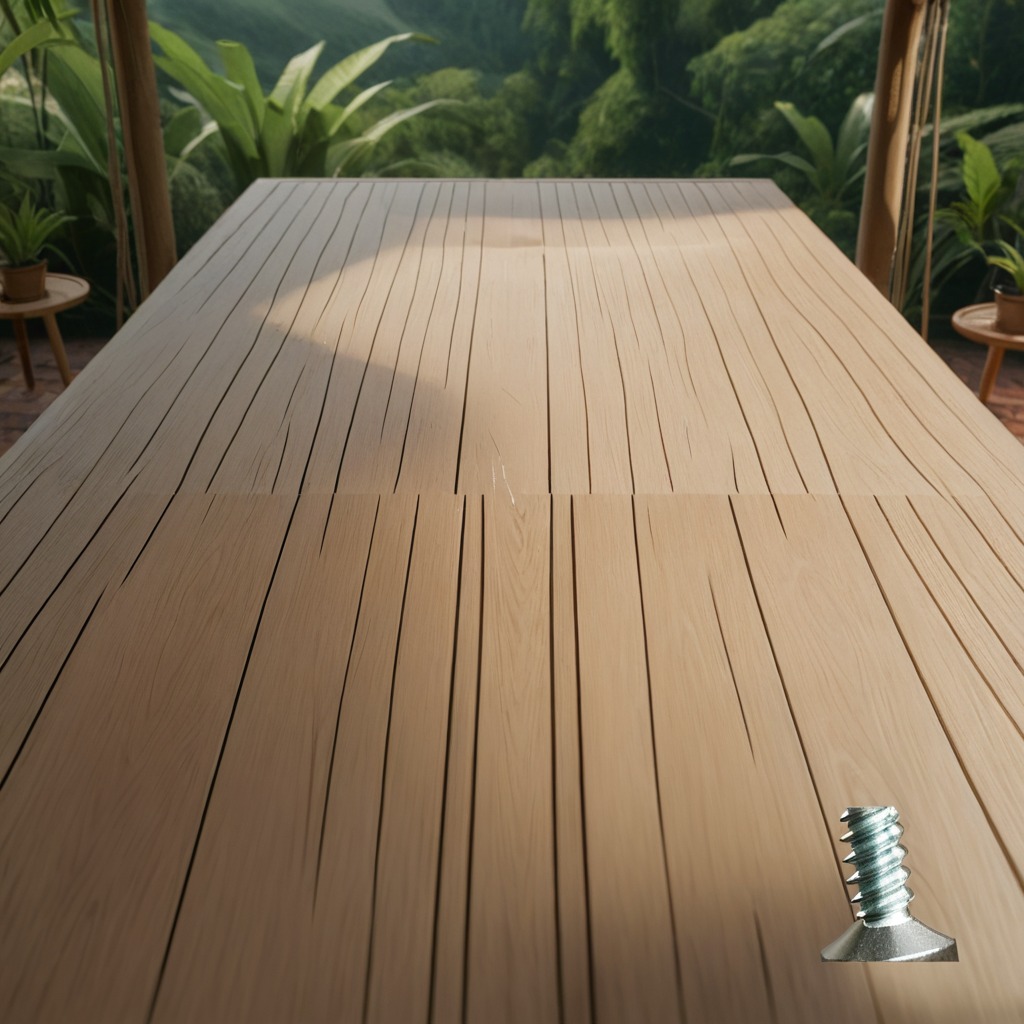
A metal screw is lying on a wooden table inside a jungle field workshop tent humid ambient light worn but.